Question:
I am working on WCF service and want to return preference key as enum rather than string.
How to make enum of preferencekey column which is string type in best optimized way?
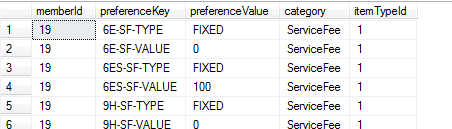
Answer: Rohit,
The value of 'preferenceKey' could not easily be converted to an enum as you would expect. The strings could be parsed using Enum.Parse() method however the enum names must be different than what you have in the database. The problems are
1. Your string starts with a number
2. Your string contains the - characters
Now that being said you could design a different approach to your naming convetion of an enum as an example (I dont like this example personally but might work).
First define a new attribute called 'EnumName' this attribute will be used to decorate your enums with the name that you expect from the database. Such as
'''
[AttributeUsage(AttributeTargets.Field, AllowMultiple = true)]
public sealed class EnumNameAttribute : Attribute
{
readonly string name;
public EnumNameAttribute(string name)
{
this.name = name;
}
public string Name { get { return this.name; } }
}
'''
The next step will be to define your enums (what I dont like is the names)
'''
public enum Preferences
{
[EnumName("6E-SF-TYPE")]
SIX_E_SF_TYPE = 0,
[EnumName("6E-SF-VALUE")]
SIX_E_SF_VALUE = 1
}
'''
Simple enough, we have our enum with each item decorated with the 'EnumName' attribute. The next step will be to create a method to parse the enum based on the string from the database.
'''
public static class EnumNameParser
{
public static Preferences ParseString(string enumString)
{
var members = typeof(Preferences).GetMembers()
.Where(x => x.GetCustomAttributes(typeof(EnumNameAttribute), false).Length > 0)
.Select(x =>
new
{
Member = x,
Attribute = x.GetCustomAttributes(typeof(EnumNameAttribute), false)[0] as EnumNameAttribute
});
foreach(var item in members)
{
if (item.Attribute.Name.Equals(enumString))
return (Preferences)Enum.Parse(typeof(Preferences), item.Member.Name);
}
throw new Exception("Enum member " + enumString + " was not found.");
}
}
'''
This method simply takes an input stream, evaluates all the 'EnumNameAttributes' and returns the first match (or exception if not found).
Then this can be called such as.
'''
string enumString = "6E-SF-TYPE";
var e = EnumNameParser.ParseString(enumString);
'''
Now if you want to take the enum and get the name for the database you can extend your helper method with
'''
public static string GetEnumName(this Preferences preferences)
{
var memInfo = typeof(Preferences).GetMember(preferences.ToString());
if (memInfo != null && memInfo.Length > 0)
{
object[] attrs = memInfo[0].GetCustomAttributes(typeof(EnumNameAttribute), false);
if (attrs != null && attrs.Length > 0)
return ((EnumNameAttribute)attrs[0]).Name;
}
throw new Exception("No enum name attribute defined");
}
'''